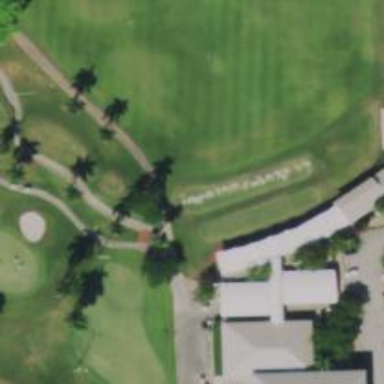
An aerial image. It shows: Path for golf carts.